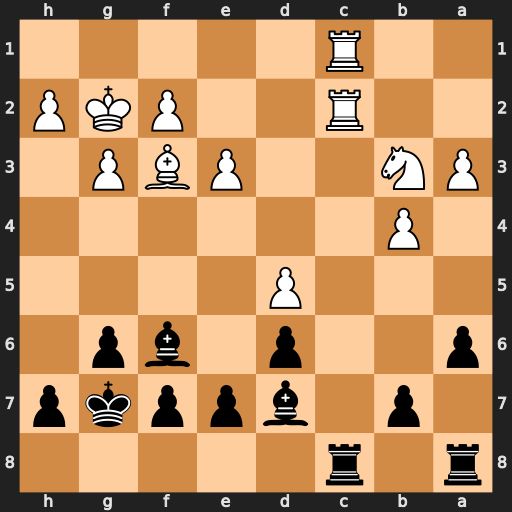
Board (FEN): r1r5/1p1bppkp/p2p1bp1/3P4/1P6/PN2PBP1/2R2PKP/2R5
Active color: b
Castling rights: -
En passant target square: -
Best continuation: Rxc2 Rxc2 Ba4 Rc7 Bxb3